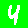
Digit: 4